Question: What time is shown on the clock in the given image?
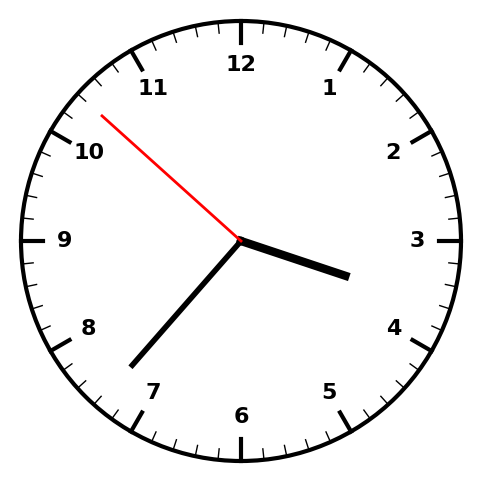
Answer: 03:36:52